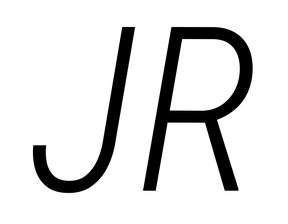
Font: Roboto-Italic_Condensed_Light_Italic